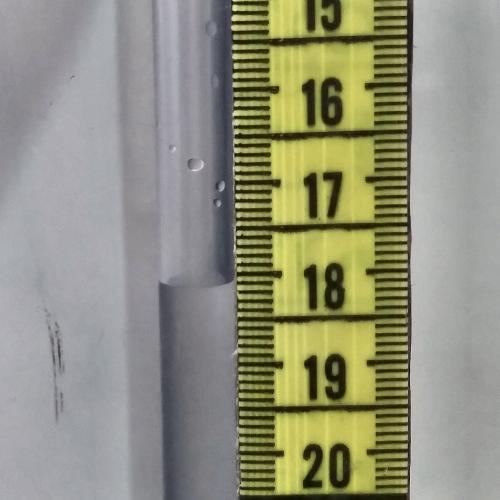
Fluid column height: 18.1 cm